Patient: sex F, age 54
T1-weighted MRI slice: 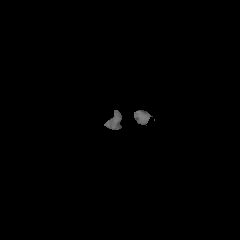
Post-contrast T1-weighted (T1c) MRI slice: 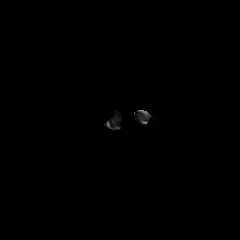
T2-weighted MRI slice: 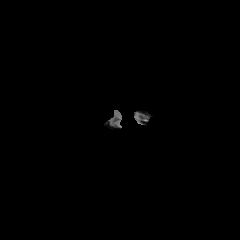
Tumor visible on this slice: no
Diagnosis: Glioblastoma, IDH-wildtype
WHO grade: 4